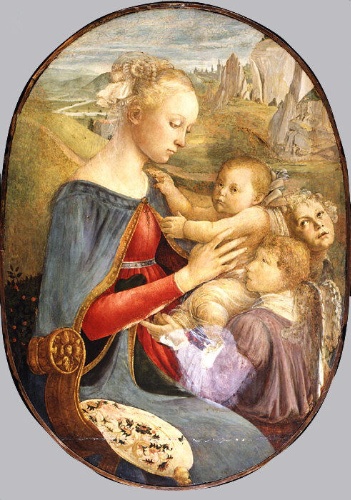
Title: Madonna and Child with Two Angels
Artist: Botticelli
Artist bio: Italian, Florence 1444/45–1510 Florence
Object type: Painting
Classification: Paintings
Medium: Tempera on wood
Dimensions: Oval, 39 1/4 x 28 in. (99.7 x 71.1 cm)
Department: European Paintings
Credit line: H. O. Havemeyer Collection, Bequest of Mrs. H. O. Havemeyer, 1929
Accession year: 1929
Repository: Metropolitan Museum of Art, New York, NY
Tags: Madonna and Child|Angels